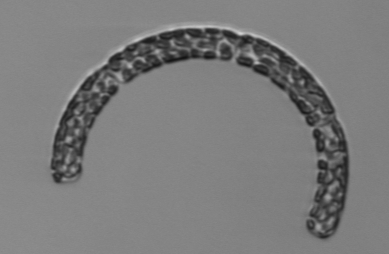
Label: Guinardia_striata